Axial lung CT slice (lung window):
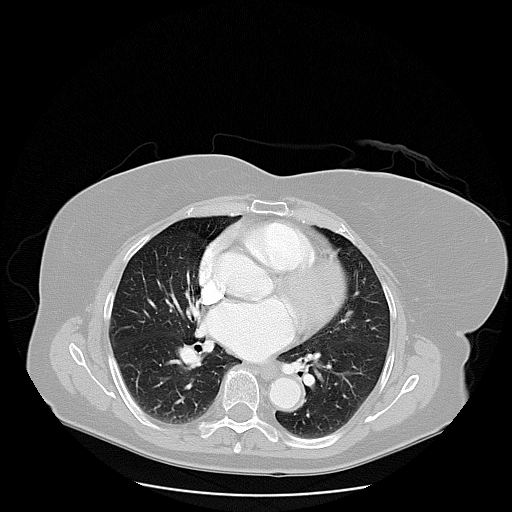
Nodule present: no